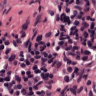
Metastatic tissue present: no